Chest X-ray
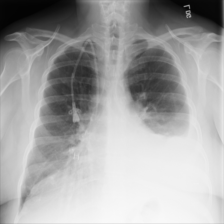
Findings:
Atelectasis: positive
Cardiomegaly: negative
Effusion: positive
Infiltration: positive
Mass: negative
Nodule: negative
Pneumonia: negative
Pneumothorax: negative
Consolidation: negative
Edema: negative
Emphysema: negative
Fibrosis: negative
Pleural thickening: negative
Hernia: negative